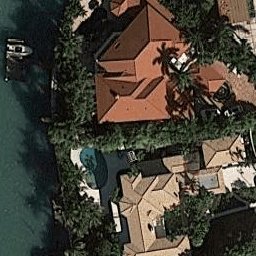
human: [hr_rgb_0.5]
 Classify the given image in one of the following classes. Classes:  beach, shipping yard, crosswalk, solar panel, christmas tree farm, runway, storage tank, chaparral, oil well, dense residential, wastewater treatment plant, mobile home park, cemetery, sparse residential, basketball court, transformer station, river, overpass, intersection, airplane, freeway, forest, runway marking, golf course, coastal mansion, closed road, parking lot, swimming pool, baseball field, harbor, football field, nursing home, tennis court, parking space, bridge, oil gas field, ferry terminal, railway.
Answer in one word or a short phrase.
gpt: coastal mansion